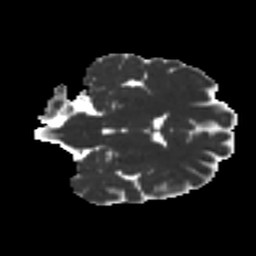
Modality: MD
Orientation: coronal
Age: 43
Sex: female
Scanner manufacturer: ge
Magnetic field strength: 3 T
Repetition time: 7.8 s
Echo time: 0.0606 s